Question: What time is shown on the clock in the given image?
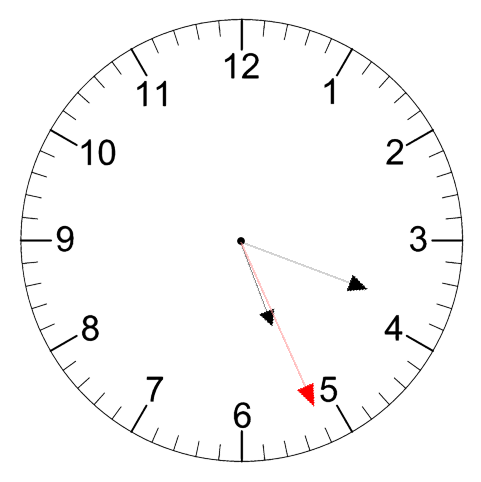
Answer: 05:18:26